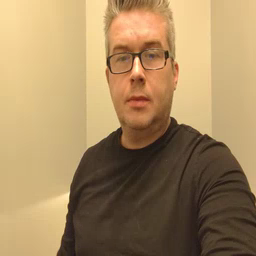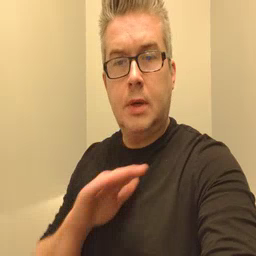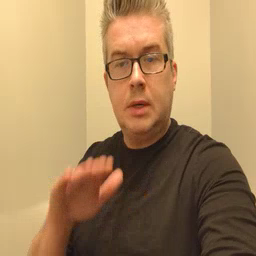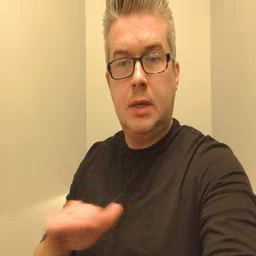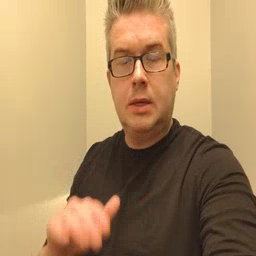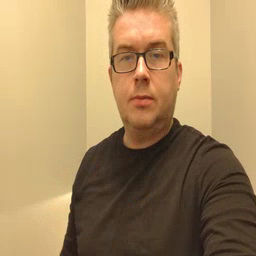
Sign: clean